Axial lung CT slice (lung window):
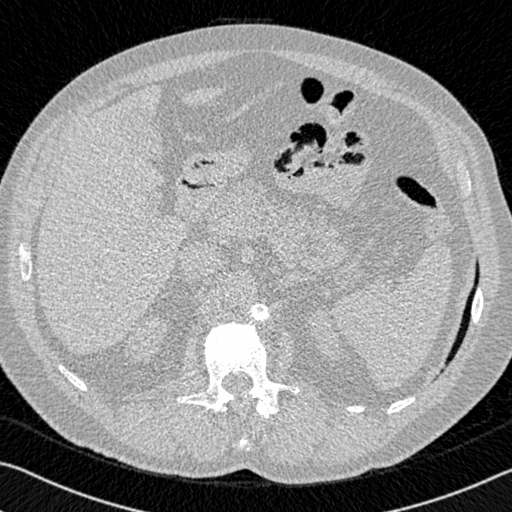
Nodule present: no